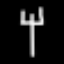
Label: fork